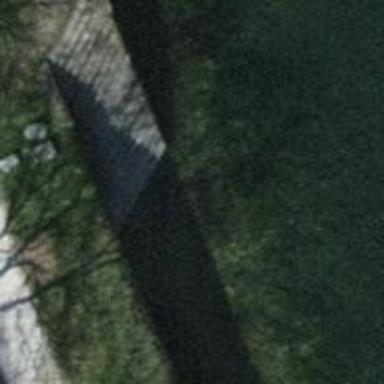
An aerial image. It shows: Set of concrete steps.